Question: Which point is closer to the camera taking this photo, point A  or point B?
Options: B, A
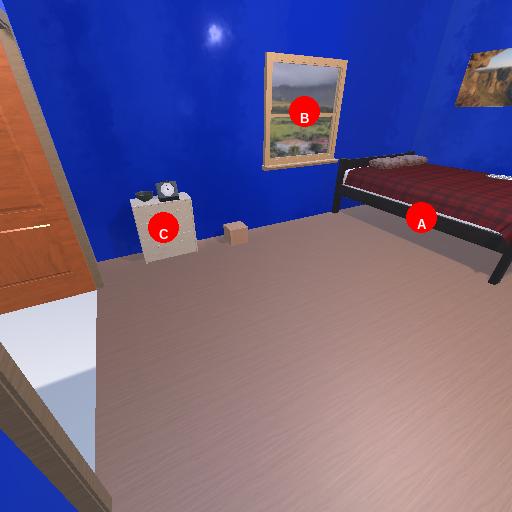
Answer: B